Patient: sex M, age 81
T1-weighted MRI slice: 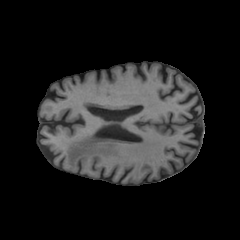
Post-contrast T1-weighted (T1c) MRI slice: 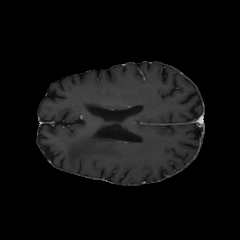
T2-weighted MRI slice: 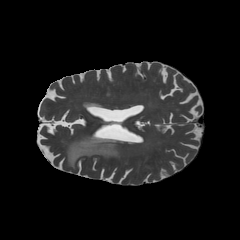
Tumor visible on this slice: yes
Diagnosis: Glioblastoma, IDH-wildtype
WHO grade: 4